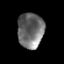
Tissue: prostate
Cell type: T cells
Senescence score: 0.3071
Nuclear area (px): 902
Mean DAPI intensity: 109.564